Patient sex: M
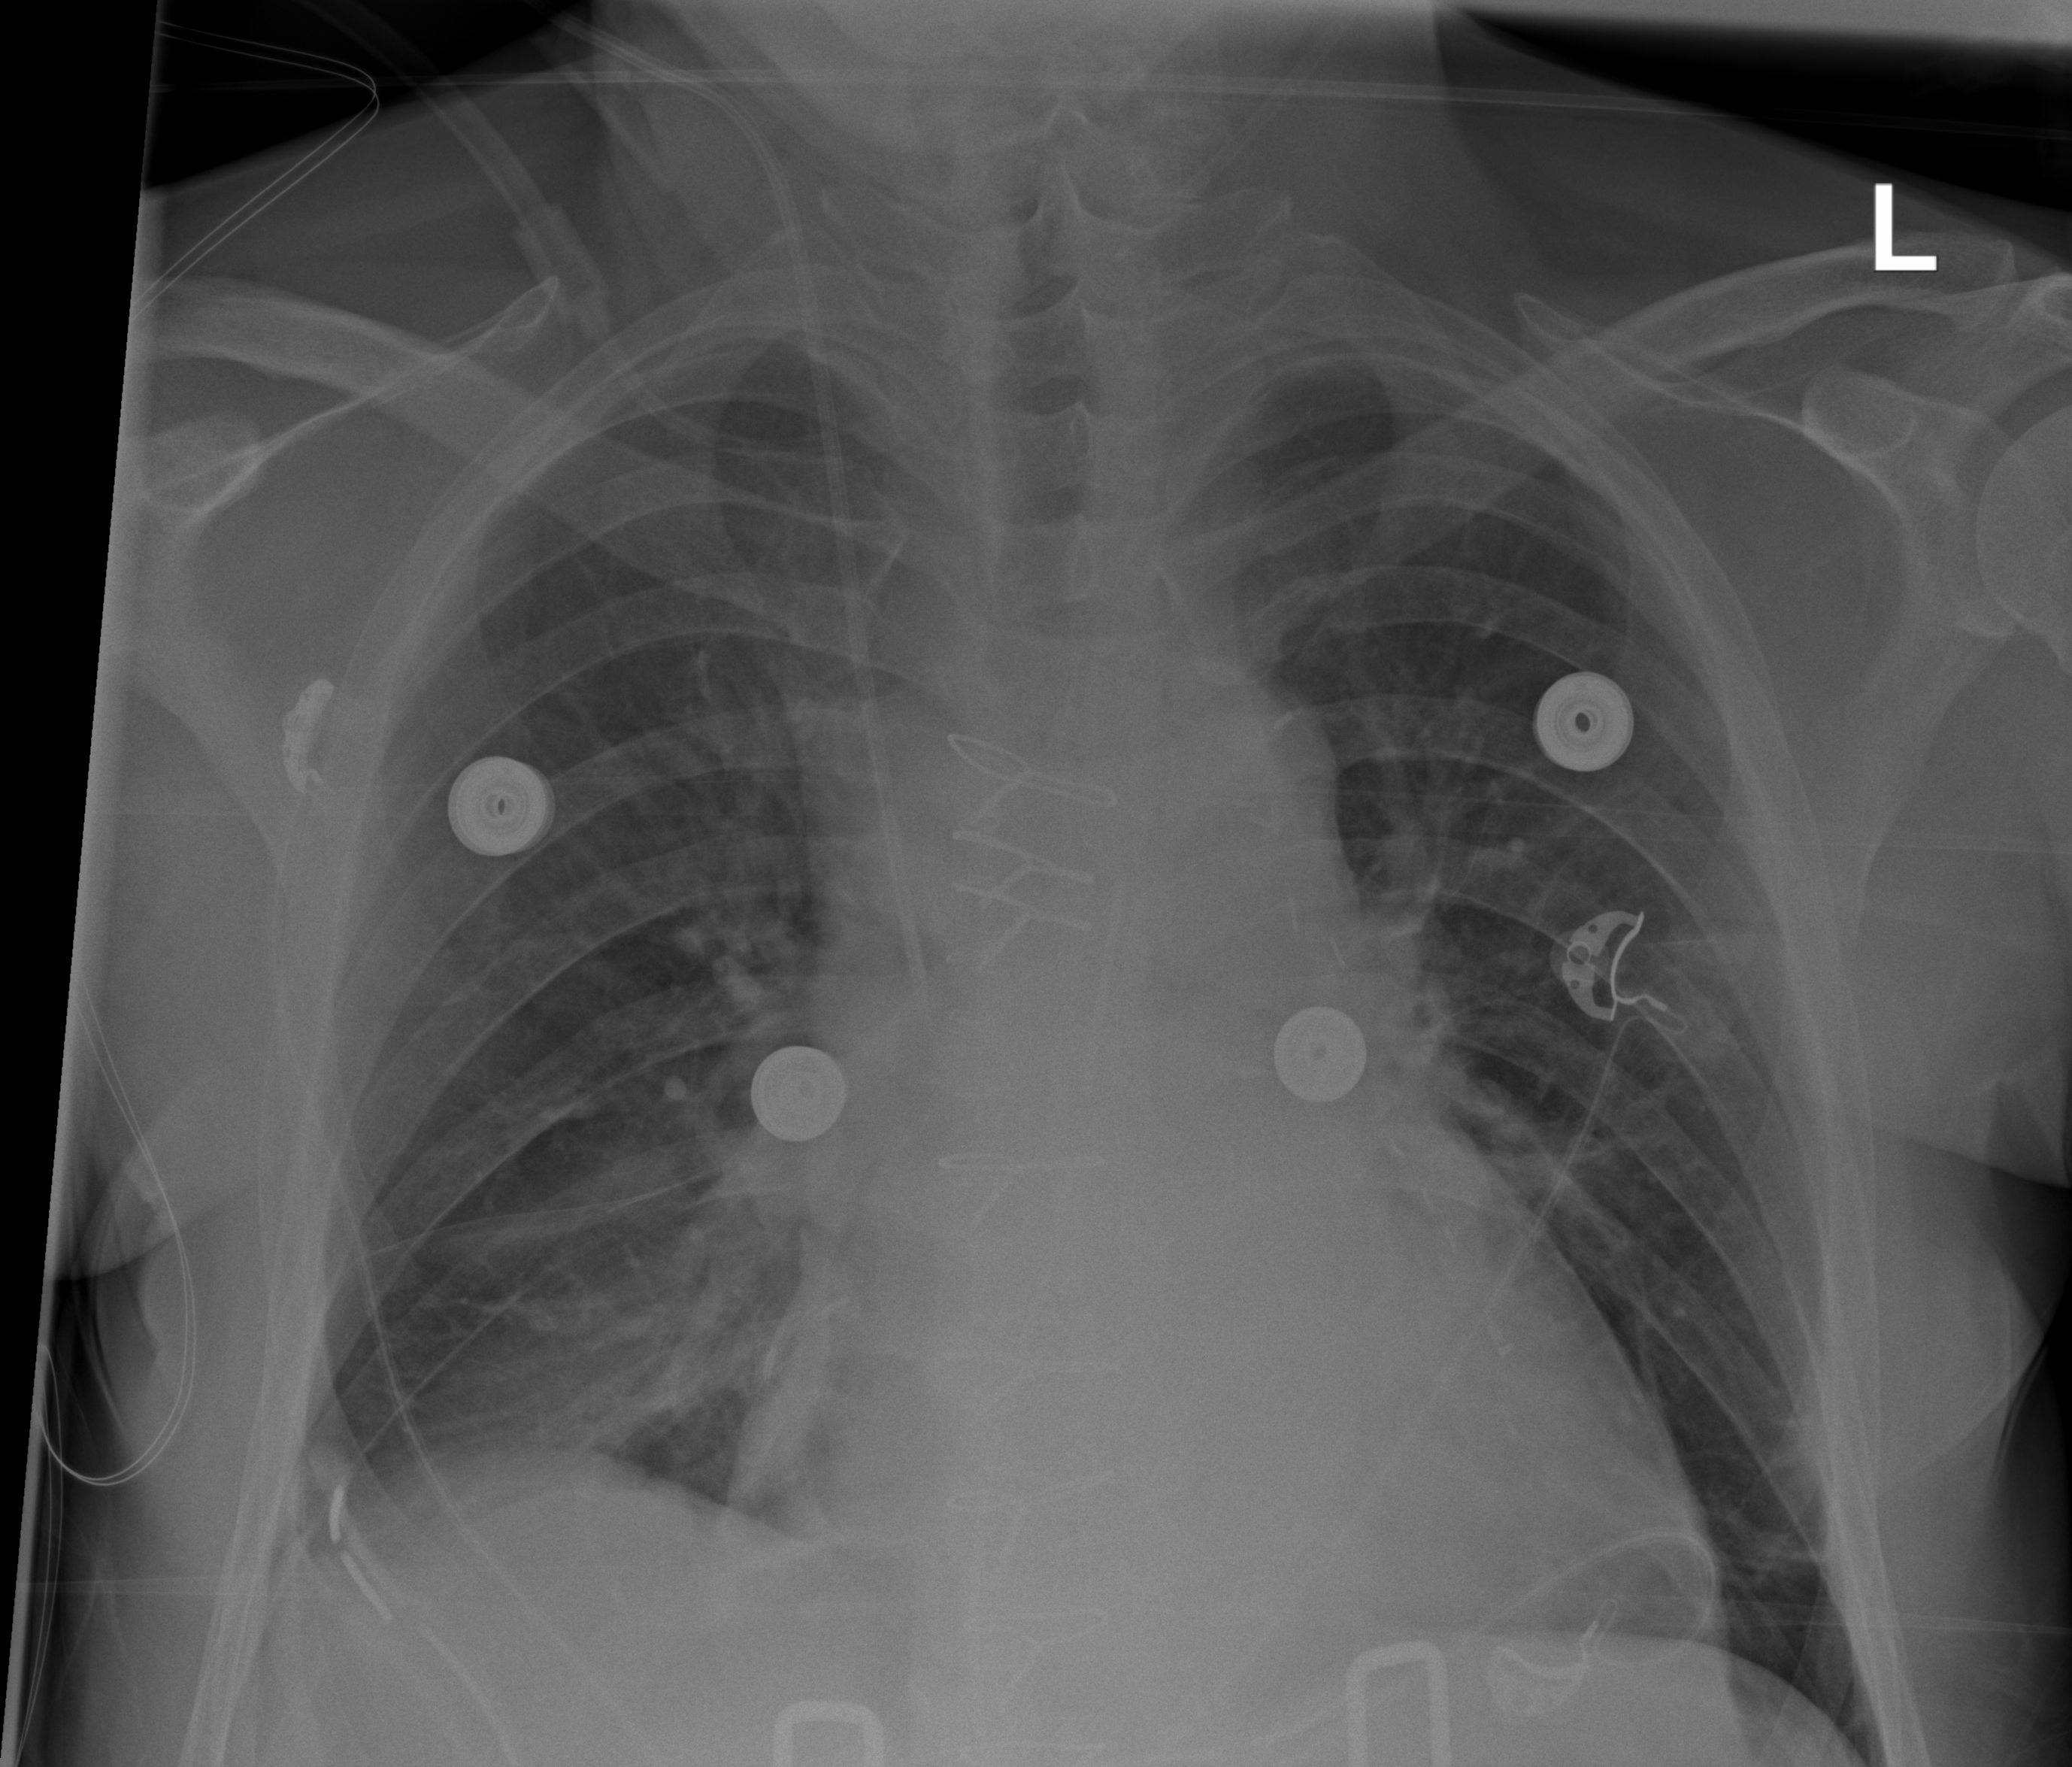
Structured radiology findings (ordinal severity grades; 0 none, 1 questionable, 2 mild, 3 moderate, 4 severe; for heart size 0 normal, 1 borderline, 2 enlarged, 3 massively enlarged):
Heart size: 2
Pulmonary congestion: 0
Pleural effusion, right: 2
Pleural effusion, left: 0
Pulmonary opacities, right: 0
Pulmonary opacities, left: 0
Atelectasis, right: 2
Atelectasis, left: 0